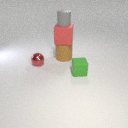
large red rubber cube above large brown rubber cylinder